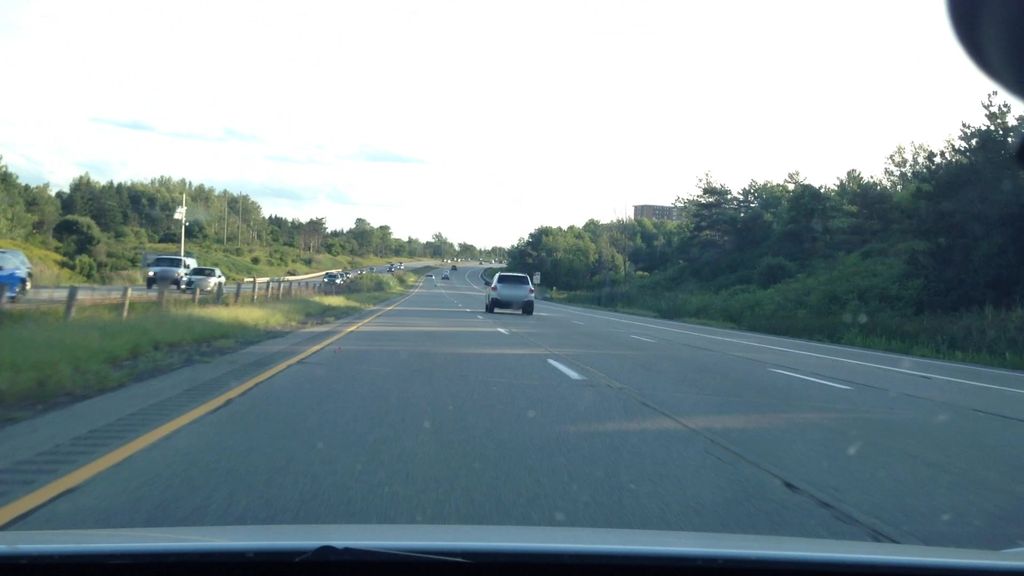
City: ottawa-gatineau